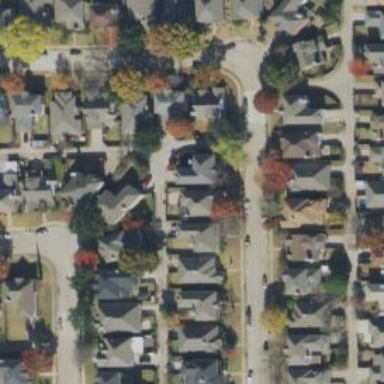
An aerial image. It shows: Alley classified as service road.